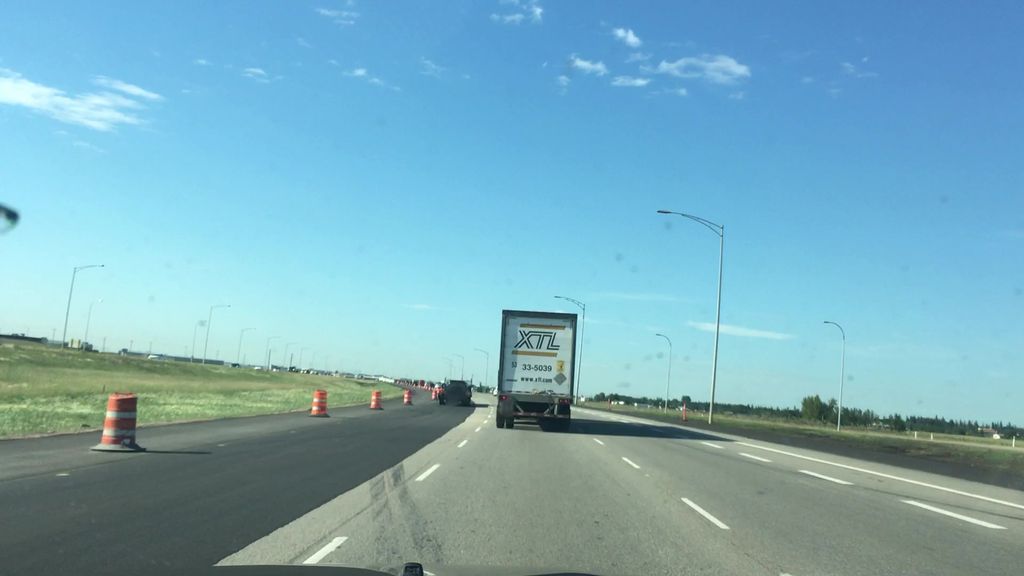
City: edmonton